Question: I keep seeing the facebook logo with a link that reads "Go to Facebook.com" in my canvas app while screens are loading. Eventually the app loads fine, but what is this and how can I avoid it?

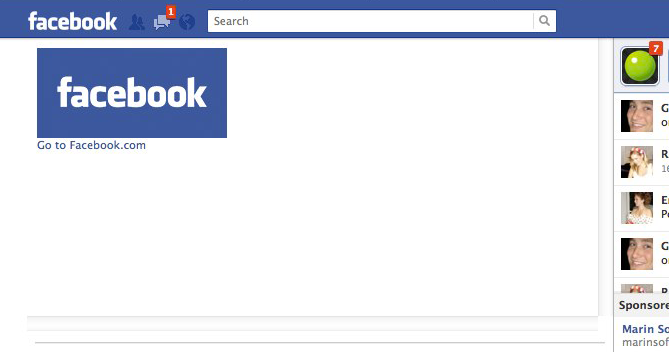
Answer: It's there because you are doing a "frame level" redirect when you are jumping to Facebook for authentication (i.e. you are using something like 'header('Location:xyz')' in PHP or 'location.href=xyz' in javascript). You need to do a page-level redirect, which is why the doc sample code uses 'top.location=xyz' javascript calls. Because you are not breaking out of the iframe, Facebook is putting up the intermediate link screen to do it for you.